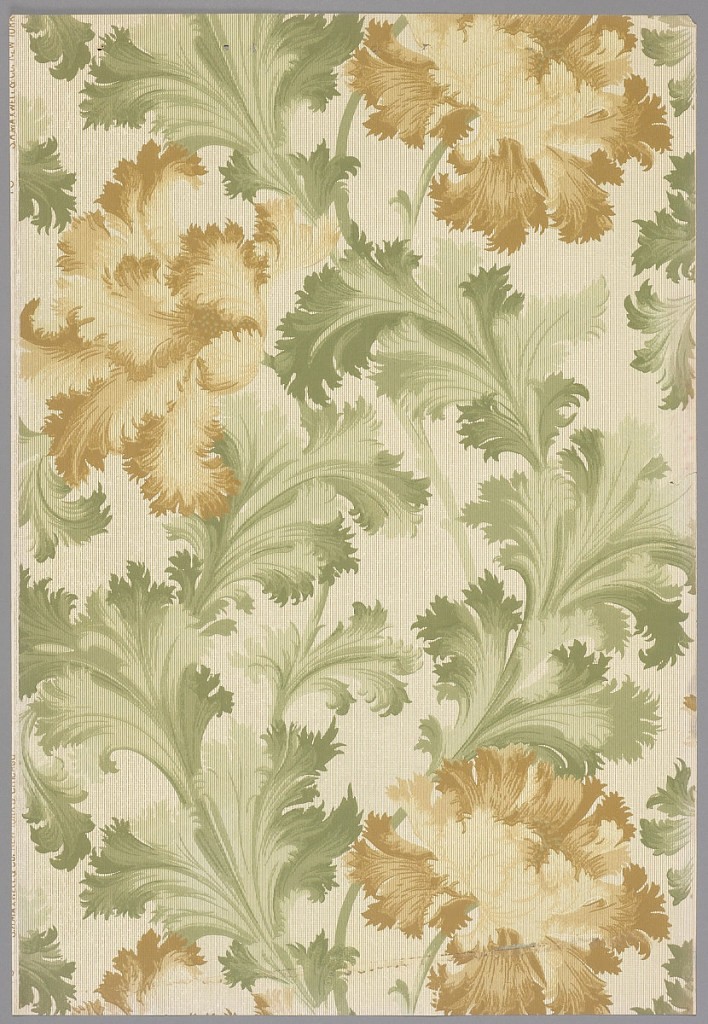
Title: Sidewall - sample
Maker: Maxwell & Co., S.A., Chicago, Illinois, USA
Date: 1907–08
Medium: Machine-printed on paper
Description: Sample of a sidewall with lush, leafy serpentine branches with huge chrysanthemum-like flowers on hairline-striped and pinpoint-dotted background. Printed in four shades of olive green, three shades of yellow ochre, beige and gray.